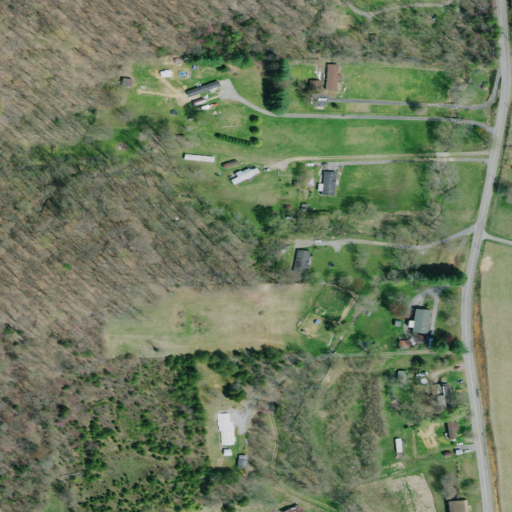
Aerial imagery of valley in Tennessee named Sugar Hollow containing pasture, deciduous forest, open development, and low intensity development